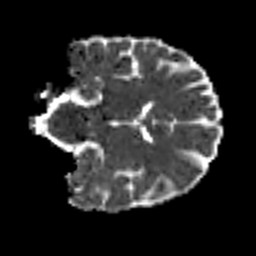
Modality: MD
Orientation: coronal
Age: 31
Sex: male
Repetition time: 8.4 s
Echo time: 0.09 s